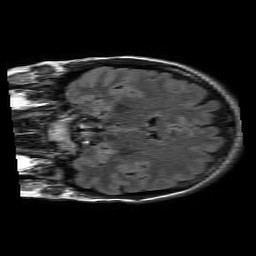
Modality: FLAIR
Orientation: coronal
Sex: female
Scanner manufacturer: philips
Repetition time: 11 s
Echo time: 0.125 s